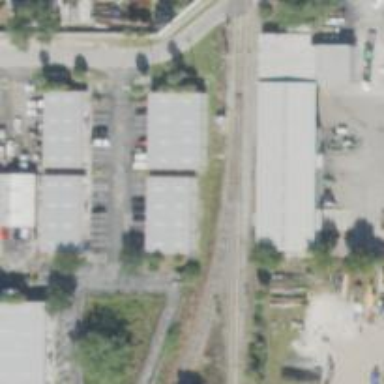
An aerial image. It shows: Site related to the railway.